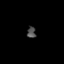
Tissue: lung
Cell type: Endothelial cells
Senescence score: 0.6156
Nuclear area (px): 94
Mean DAPI intensity: 77.734